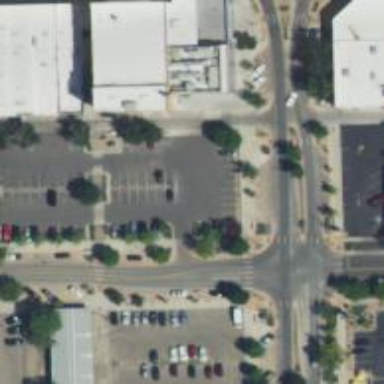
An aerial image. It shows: Parking space.